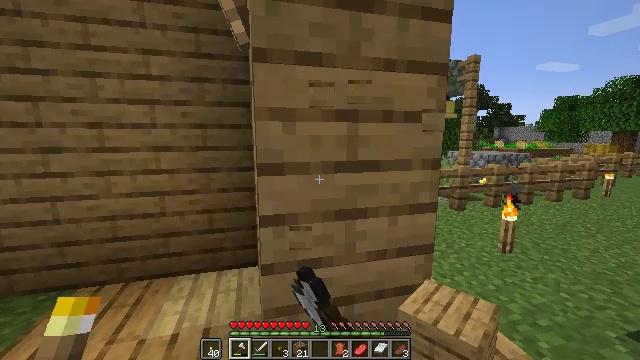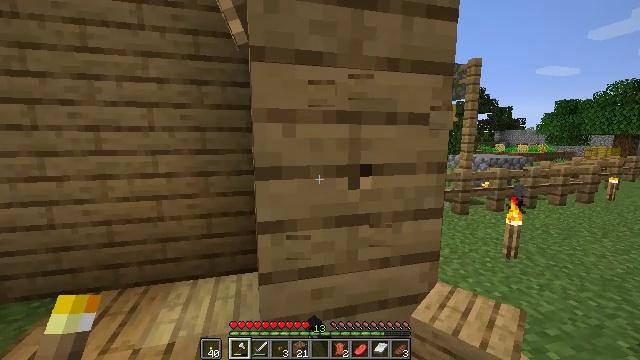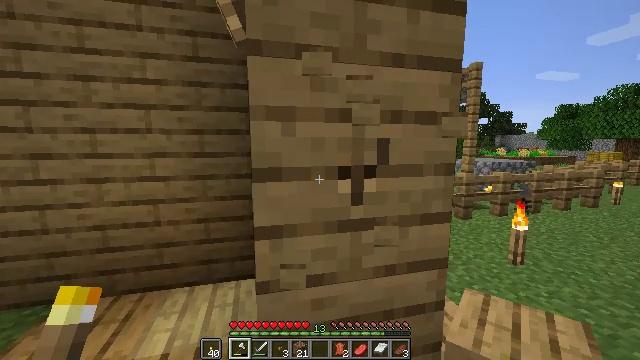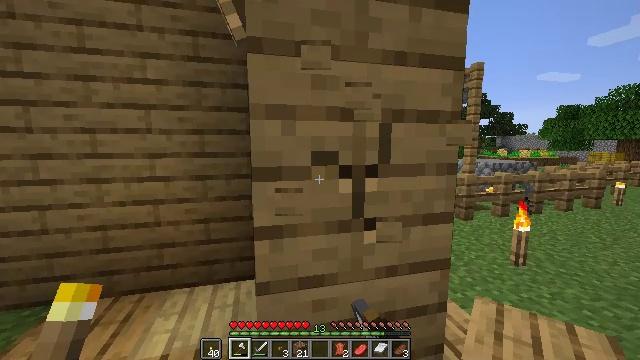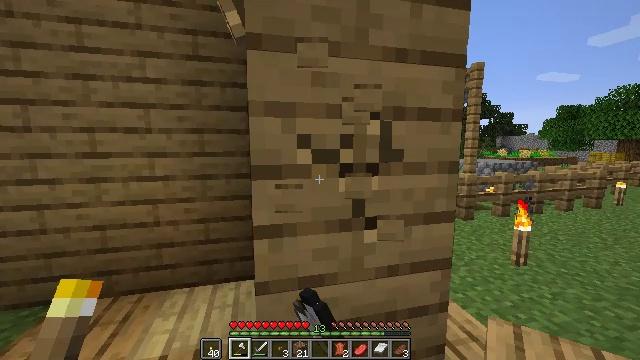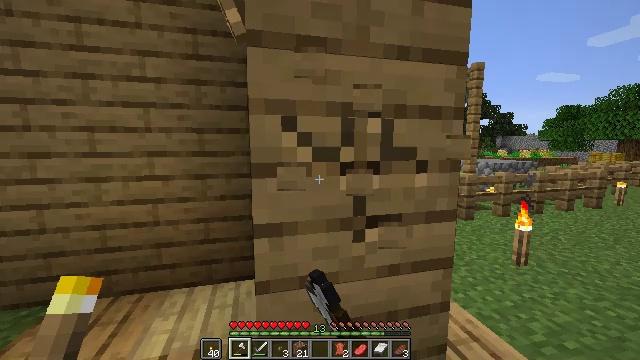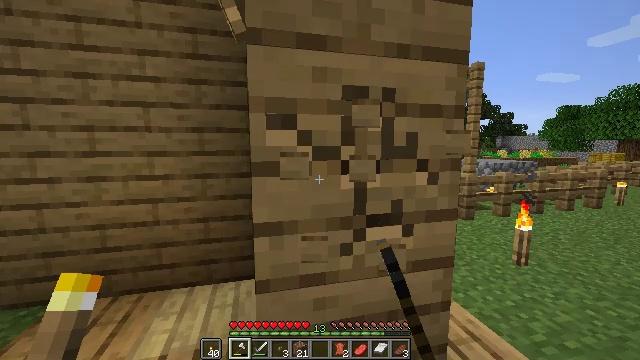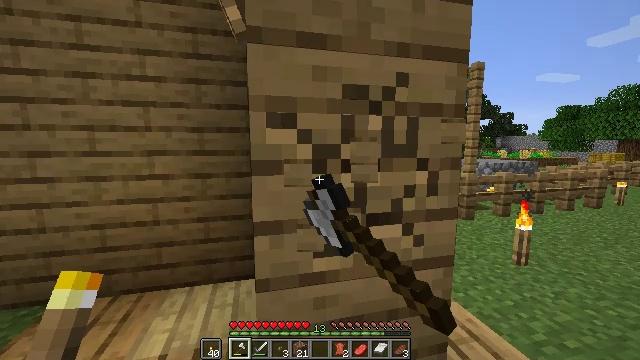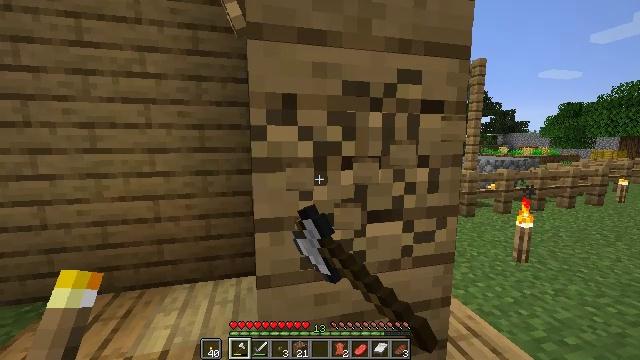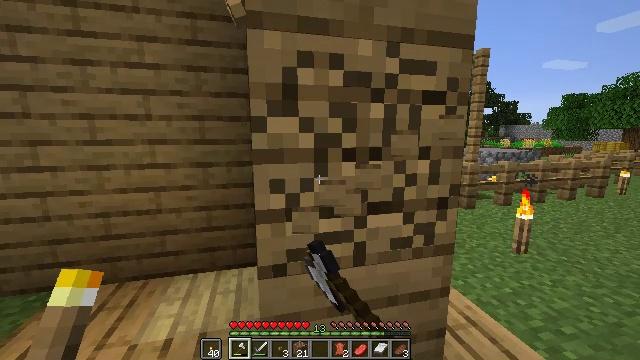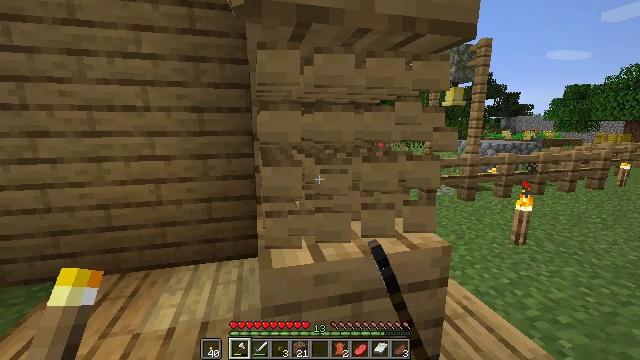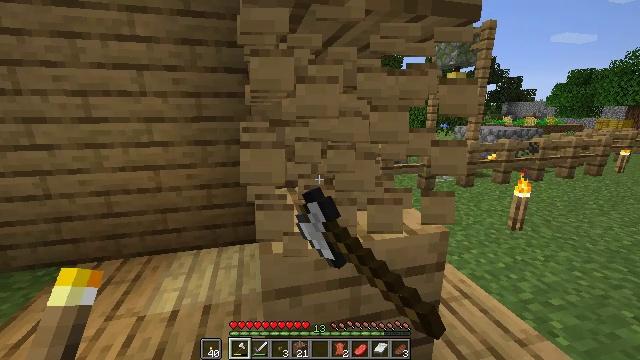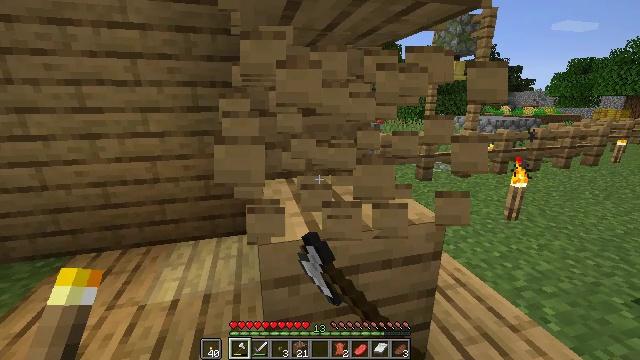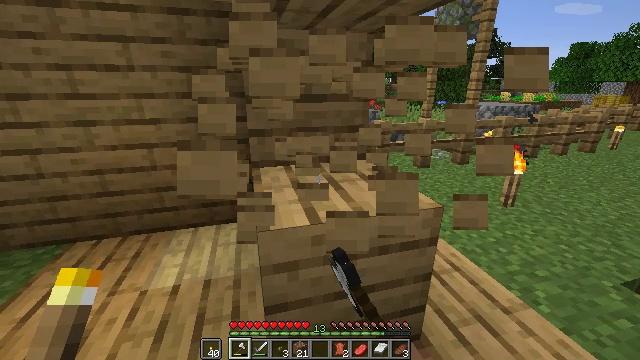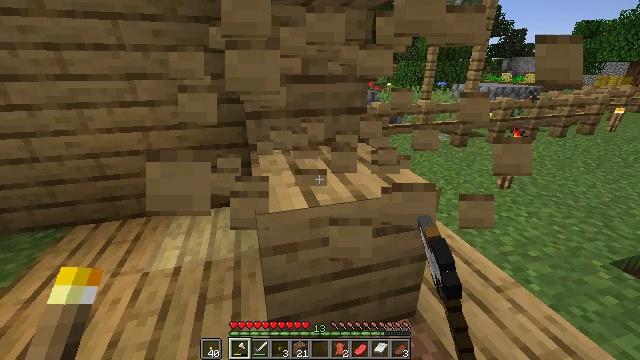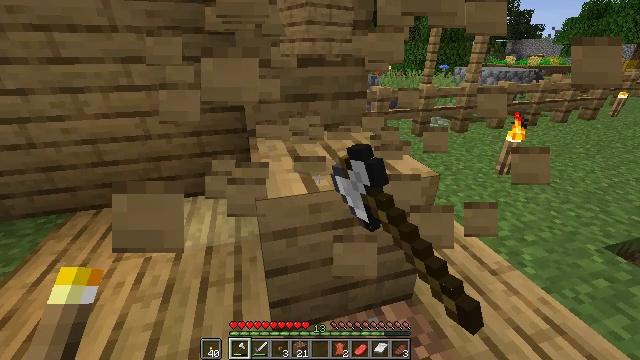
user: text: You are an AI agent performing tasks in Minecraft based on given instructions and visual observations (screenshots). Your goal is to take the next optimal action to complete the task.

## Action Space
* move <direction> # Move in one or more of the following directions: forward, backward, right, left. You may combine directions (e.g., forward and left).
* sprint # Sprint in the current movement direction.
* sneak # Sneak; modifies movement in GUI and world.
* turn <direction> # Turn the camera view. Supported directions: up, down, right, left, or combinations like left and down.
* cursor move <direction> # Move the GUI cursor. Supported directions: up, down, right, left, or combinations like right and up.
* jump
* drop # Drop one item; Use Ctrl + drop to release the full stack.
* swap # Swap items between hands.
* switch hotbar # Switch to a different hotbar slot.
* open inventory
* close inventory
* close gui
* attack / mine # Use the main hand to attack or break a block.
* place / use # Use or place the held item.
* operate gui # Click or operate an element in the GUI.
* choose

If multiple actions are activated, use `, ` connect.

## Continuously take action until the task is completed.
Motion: motion action
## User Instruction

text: Gather some oak planks.
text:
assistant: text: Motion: attack / mine
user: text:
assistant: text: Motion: attack / mine
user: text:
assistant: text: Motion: attack / mine
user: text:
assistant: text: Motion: attack / mine
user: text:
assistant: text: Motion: attack / mine
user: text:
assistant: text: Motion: attack / mine
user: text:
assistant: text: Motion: attack / mine
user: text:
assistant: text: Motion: attack / mine
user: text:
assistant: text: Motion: turn down, attack / mine
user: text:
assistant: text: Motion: turn down, attack / mine
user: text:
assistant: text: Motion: turn down, attack / mine
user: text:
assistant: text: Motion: turn down, attack / mine
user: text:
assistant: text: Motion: turn down, attack / mine
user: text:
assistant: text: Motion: turn down, attack / mine
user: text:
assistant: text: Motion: turn down, attack / mine
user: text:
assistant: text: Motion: attack / mine
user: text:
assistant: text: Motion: turn down, attack / mine
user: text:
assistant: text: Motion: attack / mine
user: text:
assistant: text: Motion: attack / mine
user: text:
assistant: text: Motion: attack / mine
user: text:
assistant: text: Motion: attack / mine
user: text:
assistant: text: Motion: attack / mine
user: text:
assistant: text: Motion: attack / mine
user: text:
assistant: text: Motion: attack / mine
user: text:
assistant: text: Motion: attack / mine
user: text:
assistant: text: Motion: attack / mine
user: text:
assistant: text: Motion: turn up, attack / mine
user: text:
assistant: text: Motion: move forward, turn up, attack / mine
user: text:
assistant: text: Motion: move forward, turn left and up, attack / mine
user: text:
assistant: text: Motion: move forward, turn left and up, attack / mine